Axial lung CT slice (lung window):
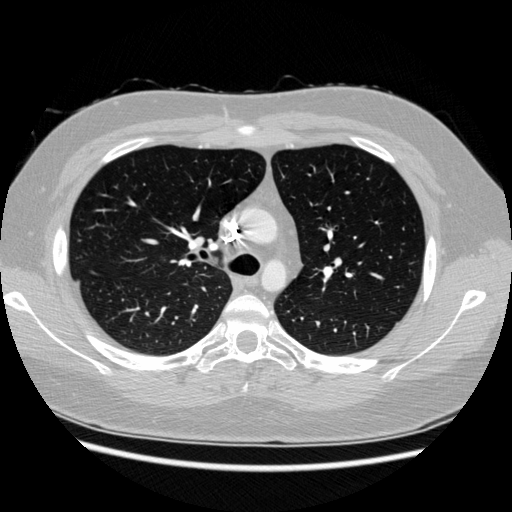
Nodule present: no